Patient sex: M
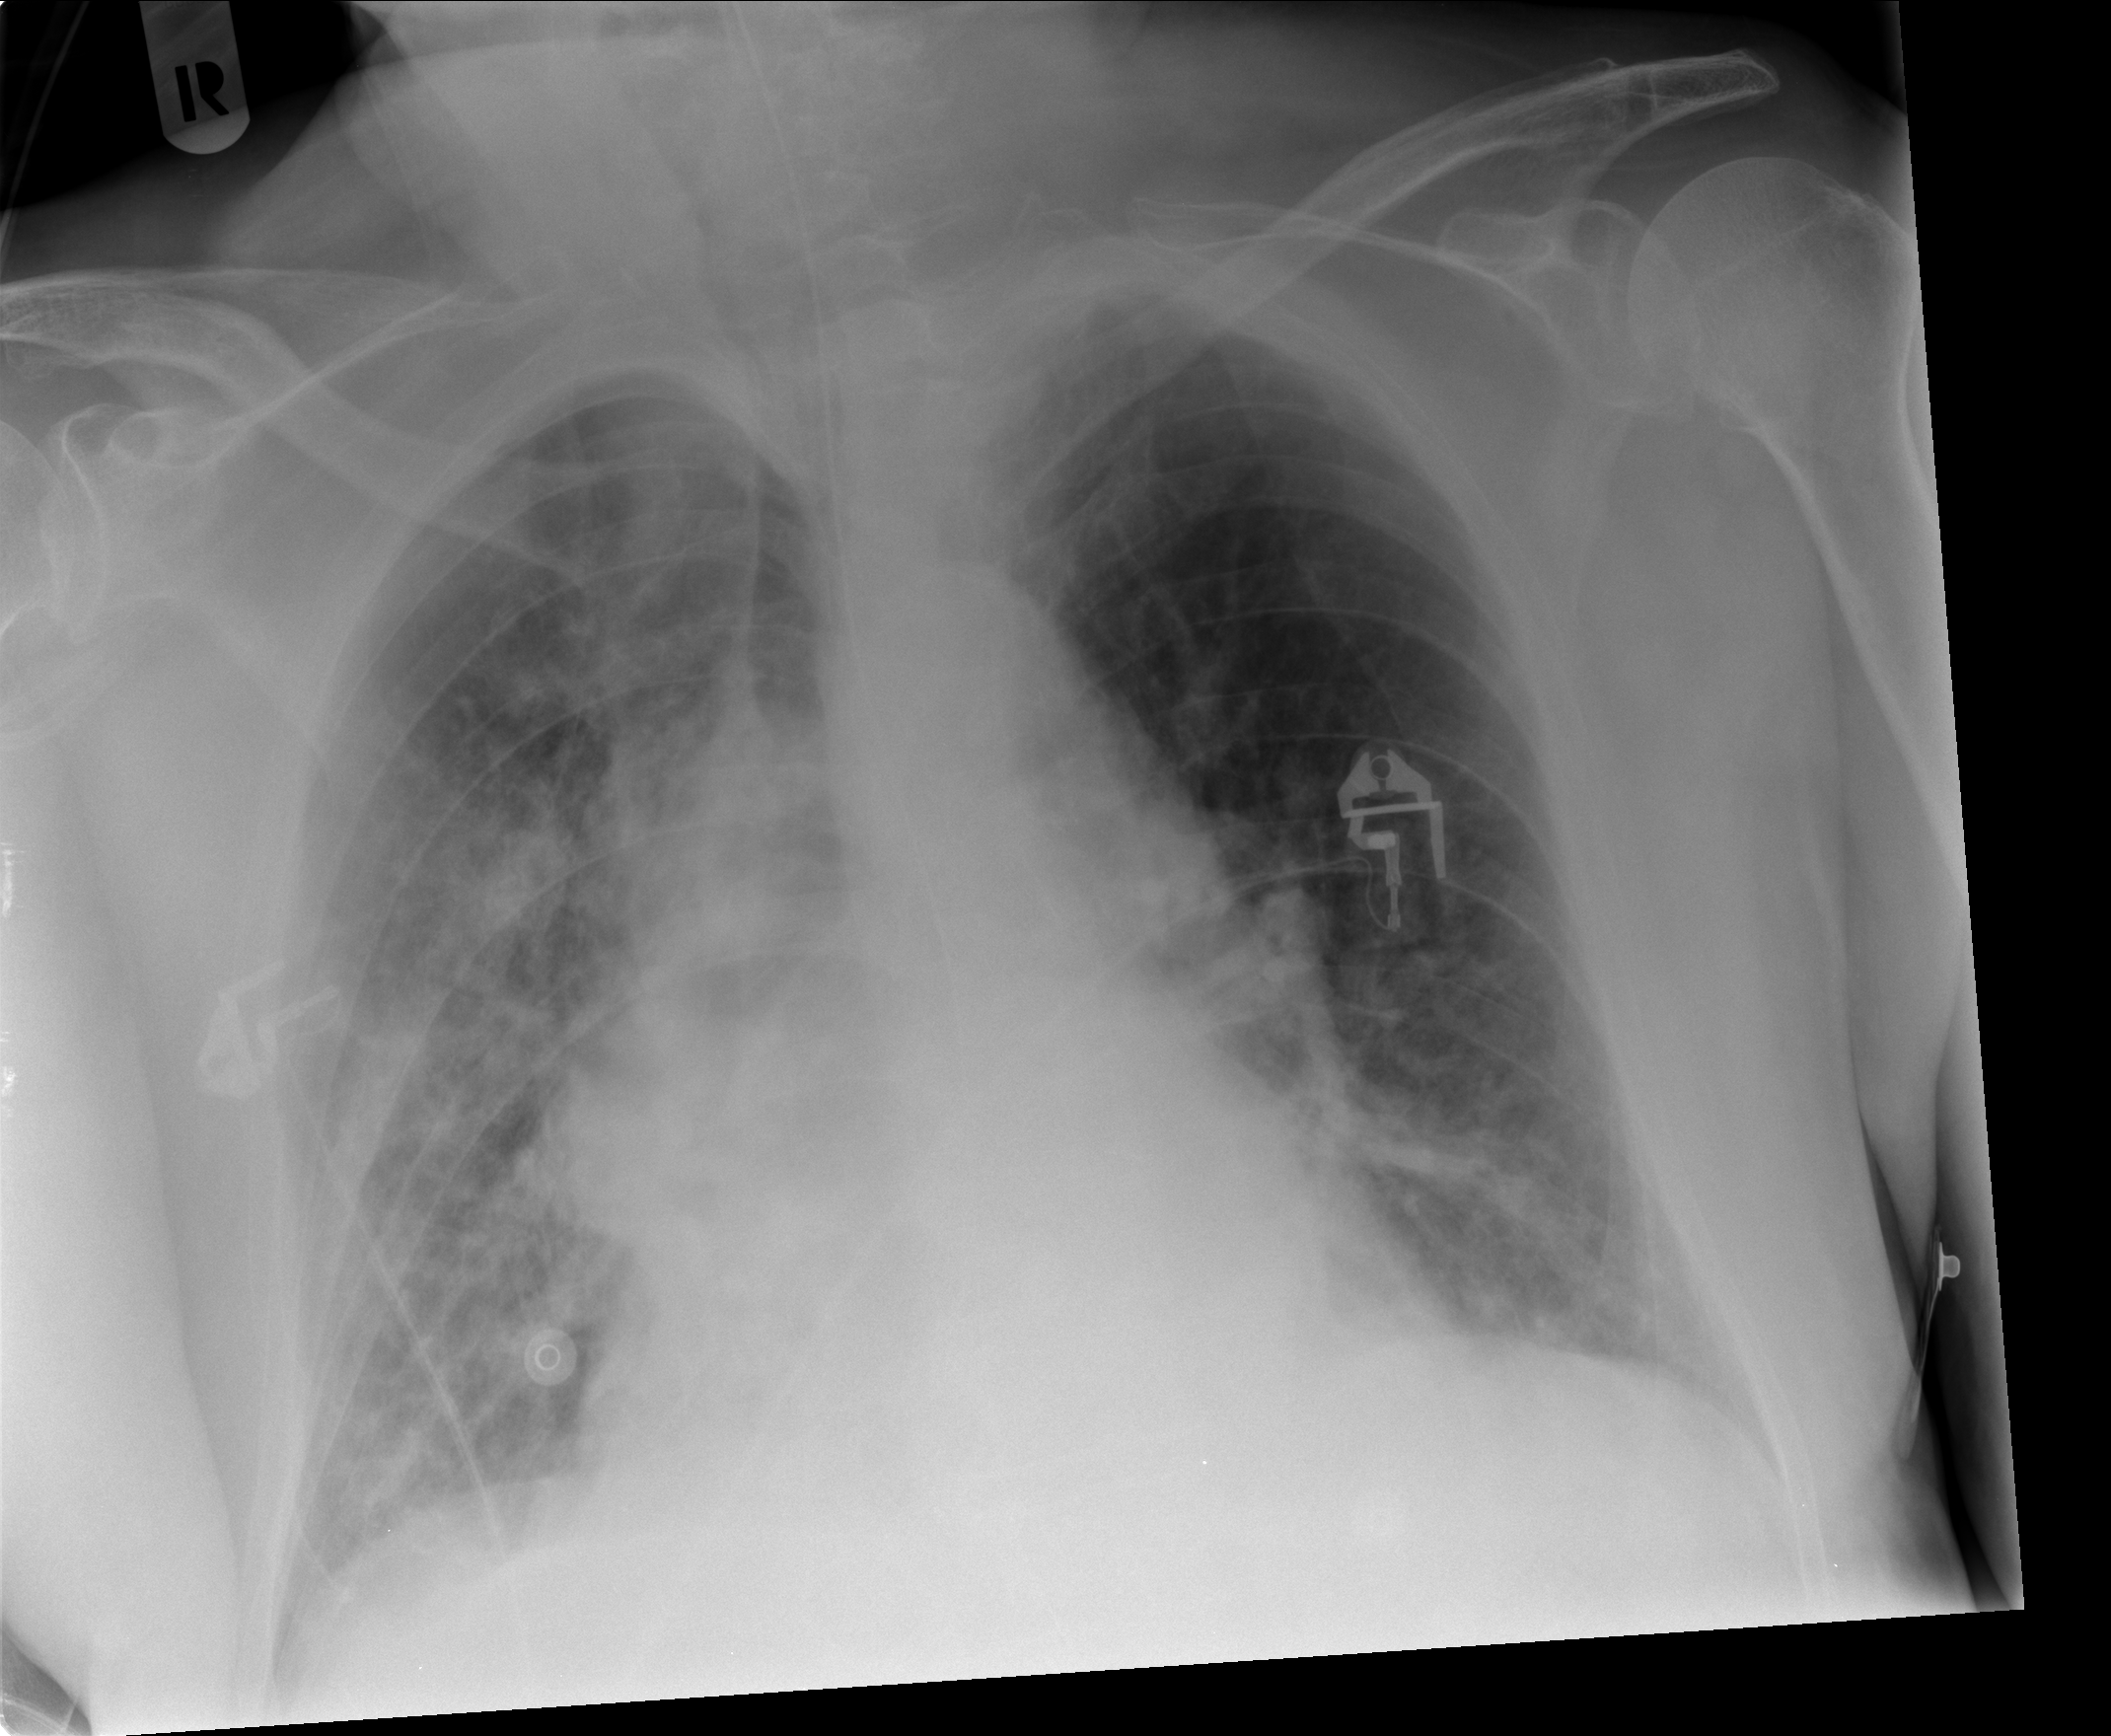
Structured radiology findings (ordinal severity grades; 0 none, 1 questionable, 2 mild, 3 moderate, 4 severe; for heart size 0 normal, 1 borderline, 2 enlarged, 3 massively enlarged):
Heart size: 2
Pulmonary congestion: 3
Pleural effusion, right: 0
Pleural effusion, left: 0
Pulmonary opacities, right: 3
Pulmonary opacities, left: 2
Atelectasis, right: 2
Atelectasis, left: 2